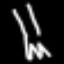
Label: fork